Interaction volume radius: 10 \u00c5
Interaction volume height: 30 \u00c5
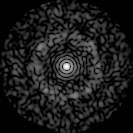
Disorder parameter: 0.842